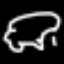
Label: frog